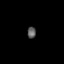
Tissue: prostate
Cell type: T cells
Senescence score: 0.3464
Nuclear area (px): 99
Mean DAPI intensity: 90.384